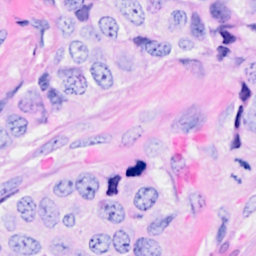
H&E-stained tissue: Breast